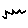
Label: zigzag